Question: I have android screen layout shown below

Apps screen divided into 3 fragments, Header, Footer and Content. Header and Footer fragments are fixed. Content fragment is changing according to content. I replaces fragment1-fragment3 according to need. Initially Fragment1 is shows in content area. When i press a next button fragment1 is replace by fragment2. This is the order. I have question, if i press another button previous, how can i return to previous fragment ( fragment2 -> fragment1). Is any built in mechanism available in fragment class.
Please guide me...
thanks in advance
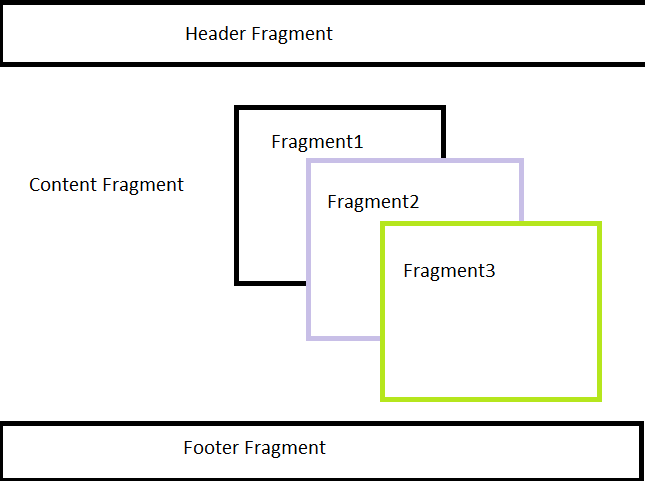
Answer: Whenever you try to call new fragment then add back stack for it through
'''
ft.addToBackStack(null);
'''
And now if you want to back from one fragment to another then, make one method..
'''
public void DeleteCurrentFragment()
{
FragmentTransaction transaction = getSupportFragmentManager().beginTransaction();
Fragment currentFrag = getSupportFragmentManager().findFragmentById(R.id.detailFragment);
String fragName = "NONE";
if (currentFrag!=null)
fragName = currentFrag.getClass().getSimpleName();
if (currentFrag != null)
transaction.remove(currentFrag);
transaction.commit();
}
'''
And after that call this:
'''
getSupportFragmentManager().popBackStack();
DeleteCurrentFragment();
'''